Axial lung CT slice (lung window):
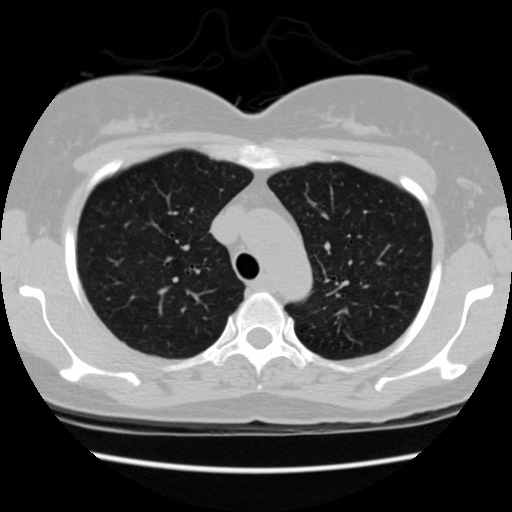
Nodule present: no